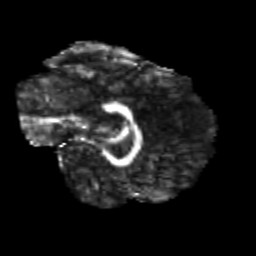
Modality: FA
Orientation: sagittal
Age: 24
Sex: male
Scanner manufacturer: siemens
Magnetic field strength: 3 T
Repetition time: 3.5 s
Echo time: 0.104 s